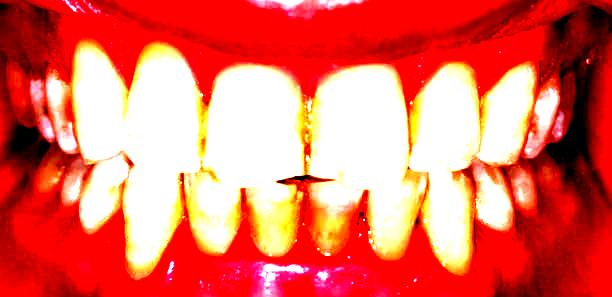
Condition: Calculus